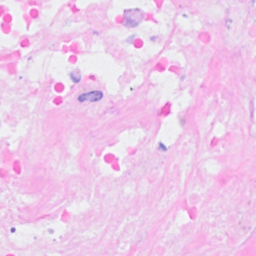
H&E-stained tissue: Breast